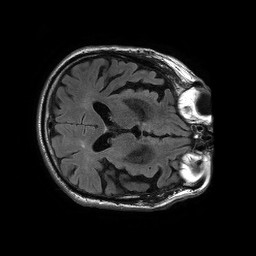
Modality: FLAIR
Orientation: axial
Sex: male
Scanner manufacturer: philips
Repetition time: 11 s
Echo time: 0.125 s